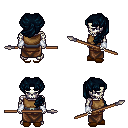
a pixel art fantasy rpg character, male body template, skeleton, leather chest armor, robe skirt, raven princess hairstyle, white cloth bracers, brown slippers, spear, four views (front, back, left, right), 2x2 character sprite sheet, small pixel art, hard edges, no anti-aliasing